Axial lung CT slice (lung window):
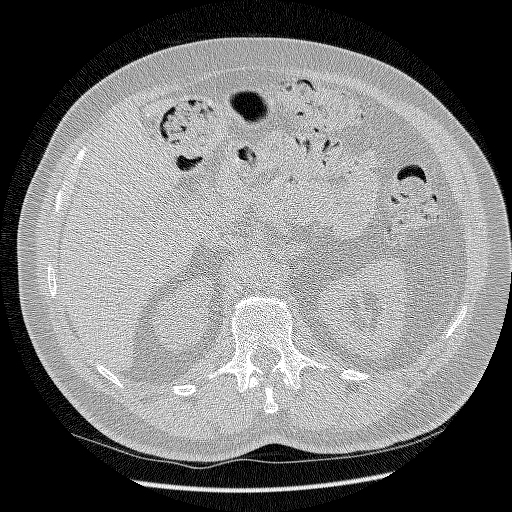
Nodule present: no